Question: I have sourced my code and am doing debug(myfun1) on the code below. As seen in the image, I have a breakpoint set at line 13.
My code is as follows
'''
myfun1 = function()
{
print("This is myfun1, before calling the myfun2()")
myfun2()
print("This is myfun1, after calling the myfun2()")
print("Does the debugger come back to this point")
}
myfun2 = function()
{
print("This is myfun2, before calling the myfun3()")
myfun3()
print("This is myfun2, after calling the myfun3()")
print("This is the last but one line of myfun2()")
print("This is the last line of myfun2()")
}
myfun3 = function()
{
print("This is myfun3")
}
'''
These are the sequence of steps I use for my debugging
1. I start with myfun1 and then do 's' on line4 to step inside myfun2()
2. The debugger directly takes me to line 13 since I have a breakpoint set
3. Now I do 'n' within myfun2() a couple of times which takes me to the subsequent lines, ie line14 and line15 resp.
4. But, if I do 'n' on line 15, I expect it to go back to myfun1(). However, it just exits(I was able to get it to go back to myfun1() by setting a breakpoint in myfun1 after myfun2() is called(say in line5 or line6), but shouldn't it return even otherwise?)
See my debug log below
'''
> debugSource('~/Desktop/foo1.R')
> debug(myfun1)
> myfun1()
debugging in: myfun1()
debug at ~/Desktop/foo1.R#2: {
print("This is myfun1, before calling the myfun2()")
myfun2()
print("This is myfun1, after calling the myfun2()")
print("Does the debugger come back to this point")
}
Browse[2]> c
[1] "This is myfun1, before calling the myfun2()"
[1] "This is myfun2, before calling the myfun3()"
[1] "This is myfun3"
Called from: eval(expr, envir, enclos)
Browse[1]> n
debug at ~/Desktop/foo1.R#13: print("This is myfun2, after calling the myfun3()")
Browse[2]> n
[1] "This is myfun2, after calling the myfun3()"
debug at ~/Desktop/foo1.R#14: print("This is the last but one line of myfun2()")
Browse[2]> n
[1] "This is the last but one line of myfun2()"
debug at ~/Desktop/foo1.R#15: print("This is the last line of myfun2()")
Browse[2]> n
[1] "This is the last line of myfun2()"
[1] "This is myfun1, after calling the myfun2()"
[1] "Does the debugger come back to this point"
exiting from: myfun1()
'''
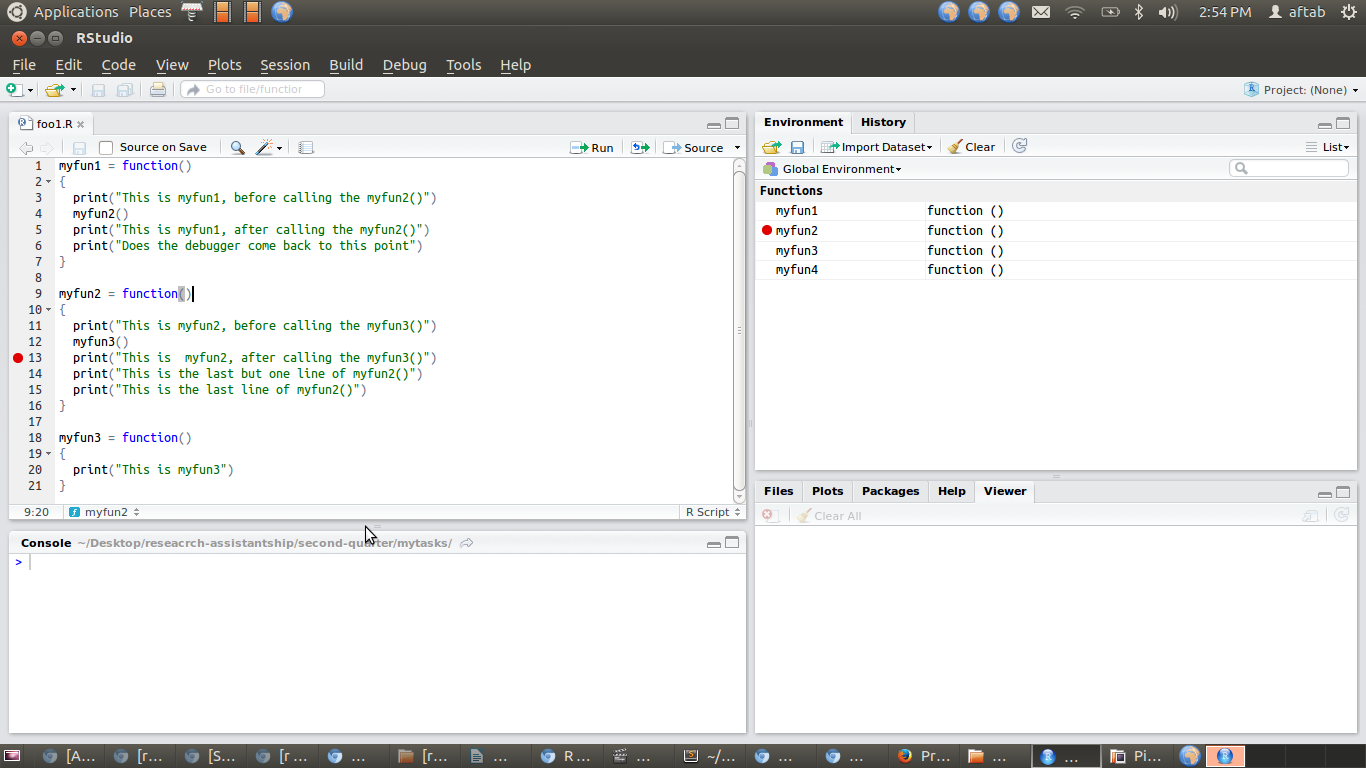
Answer: I'm assuming the GUI for RStudio is just a wrapper to the basic debugging functions in R. Setting the breakpoint by clicking on the margin would be equivalent to calling 'setBreakpoint().'
These functions untimely call 'trace()' which operate on a function level. That is, the tracer replaces the current function with a new function that enables the tracing; and that replacement function include an 'on.exit' call to stop the tracing when the function is complete. So after 'myfun2' exits, the tacser is disabled so you can't debug inside the functions that call 'myfun2' (is 'myfun2').
If you need to debug at a higher level, set your breakpoint at a higher level. I'm not sure if you can change your debugger in the RStudio GUI, but if you call 'trace()' yourself you can call 'recover()' rather than 'browser()' which will allow you to jump to different parts of the call stack.